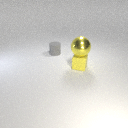
small gray rubber cylinder behind small yellow rubber cube